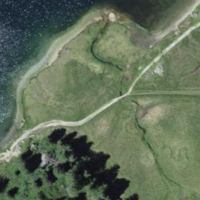
EUNIS habitat code: 31
Species observed at this site:
Fulica atra
Aythya fuligula
Eriophorum angustifolium